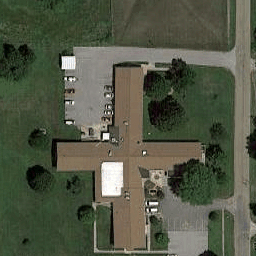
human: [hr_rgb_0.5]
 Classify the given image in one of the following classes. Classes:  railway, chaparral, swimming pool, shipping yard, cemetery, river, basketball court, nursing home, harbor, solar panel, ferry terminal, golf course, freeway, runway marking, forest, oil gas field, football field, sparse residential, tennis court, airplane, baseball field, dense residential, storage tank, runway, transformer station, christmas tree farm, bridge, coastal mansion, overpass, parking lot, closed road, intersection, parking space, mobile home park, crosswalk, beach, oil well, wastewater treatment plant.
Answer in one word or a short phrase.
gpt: nursing home